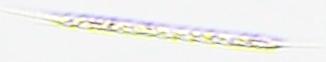
Label: Rhizosolenia